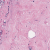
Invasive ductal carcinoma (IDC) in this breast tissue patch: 0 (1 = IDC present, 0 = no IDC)